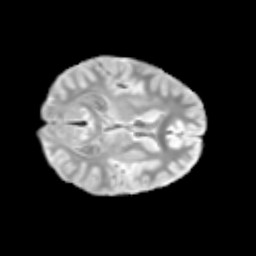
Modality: T2w
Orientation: axial
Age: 11
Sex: male
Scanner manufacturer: siemens
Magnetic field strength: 3 T
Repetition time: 3.8 s
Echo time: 0.07 s